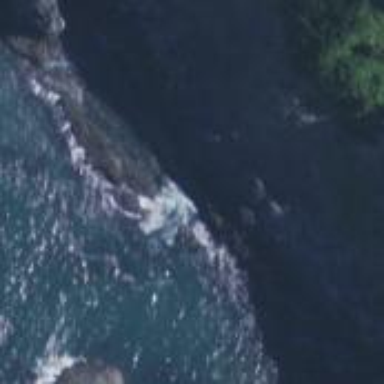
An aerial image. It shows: Natural rock reef.